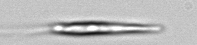
Label: Euglena